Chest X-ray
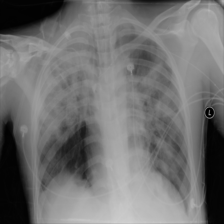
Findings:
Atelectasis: negative
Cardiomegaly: negative
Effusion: negative
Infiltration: positive
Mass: negative
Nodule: negative
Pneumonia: negative
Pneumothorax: negative
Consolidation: positive
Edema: negative
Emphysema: negative
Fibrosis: negative
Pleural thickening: negative
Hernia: negative